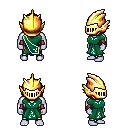
a pixel art fantasy rpg character, male body template, dark elf, purple skin, sash dress, gold greaves, gray bangs hairstyle, gold helm, cloth bracers, four views (front, back, left, right), 2x2 character sprite sheet, small pixel art, hard edges, no anti-aliasing